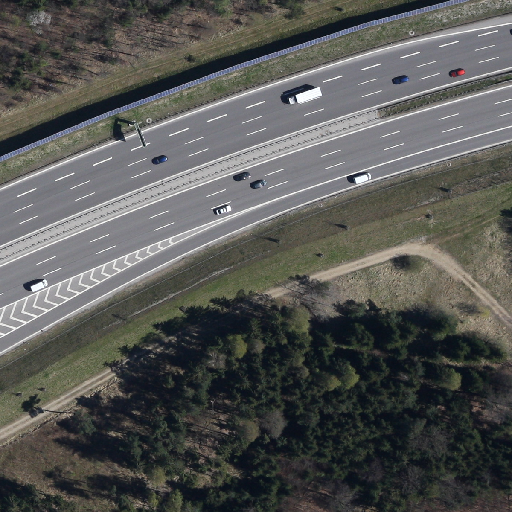
Referring expression: vehicle driving on the road